Question: How can I modify this code so that instead of just summing the same colored cells as 'rColor', it would sum based on 'rColor' and the text in the cell?
For example, sum all yellow colored cells that contains the text "Nokia".
'''
Function ColorFunction(rColor As Range, rRange As Range, Optional SUM As Boolean)
Dim rCell As Range
Dim lCol As Long
Dim vResult
lCol = rColor.Interior.ColorIndex
If SUM = True Then
For Each rCell In rRange
If rCell.Interior.ColorIndex = lCol Then
vResult = WorksheetFunction.SUM(rCell, vResult)
End If
Next rCell
Else
For Each rCell In rRange
If rCell.Interior.ColorIndex = lCol Then
vResult = 1 + vResult
End If
Next rCell
End If
ColorFunction = vResult
End Function
'''
i have this table and i want the red cell to return 2000 instead of 3000 so rather than summing the 3 yellow cells i want it to sum the two yellow colored nokia cells.

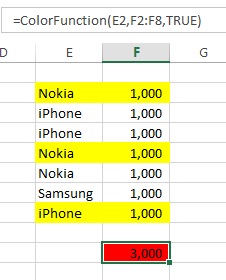
Answer: '''
Function ColorFunction(rColor As Range, rRange As Range, Optional SUM As Boolean, Optional valToSumOn As String)
Dim rCell As Range
Dim lCol As Long
Dim vResult
lCol = rColor.Interior.ColorIndex '6 is yellow
If SUM = True Then
For Each rCell In rRange
If rCell.Interior.ColorIndex = lCol And (Cells(rCell.Row, rCell.Column - 1).Text = valToSumOn Or valToSumOn = "") Then
vResult = WorksheetFunction.SUM(rCell, vResult)
End If
Next rCell
Else
For Each rCell In rRange
If rCell.Interior.ColorIndex = lCol And (Cells(rCell.Row, rCell.Column - 1).Text = valToSumOn Or valToSumOn = "") Then
vResult = 1 + vResult
End If
Next rCell
End If
ColorFunction = vResult
End Function
'''
Since I modified the function to include an optional parameter for the text... the formula for the sum cell is now '=colorfunction(E4,F4:F10,TRUE,"Nokia")'
I added an optional parameter to define the text to look for in column before the sum column.
I then check to see if this value is set. If it matches the quantity we are about to sum, it adds it to the some otherwise it skips it. However if no text is set, it simply sums all matching colors.